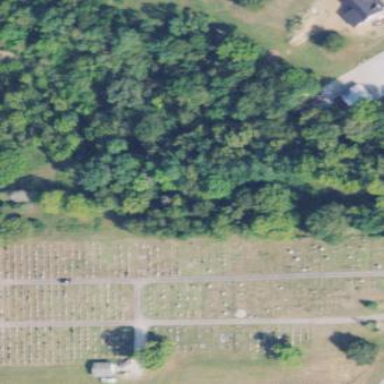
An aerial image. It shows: Cemetery.